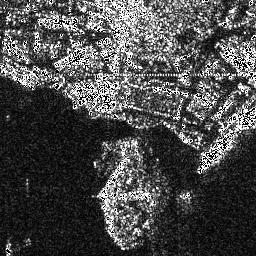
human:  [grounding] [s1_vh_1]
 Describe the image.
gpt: In the satellite image, there is  <ref>1 large ship </ref> <box>[[76, 50, 93, 67, 0]]</box> located at right,  <ref>1 medium ship </ref> <box>[[0, 23, 14, 34, 0]]</box> located at top left.